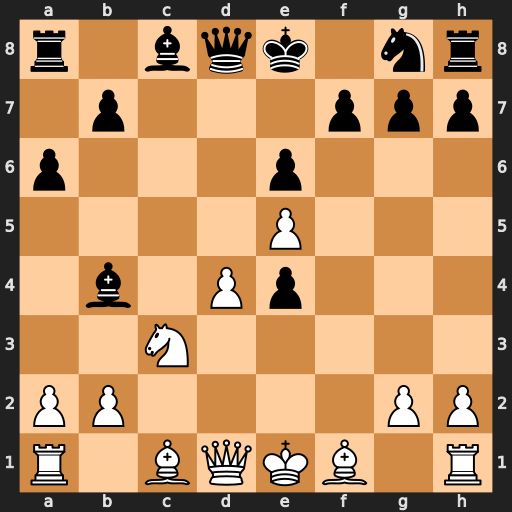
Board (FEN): r1bqk1nr/1p3ppp/p3p3/4P3/1b1Pp3/2N5/PP4PP/R1BQKB1R
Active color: w
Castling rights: KQkq
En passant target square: -
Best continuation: Qa4+ Bd7 Qxb4